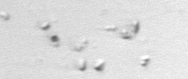
Label: Phaeocystis